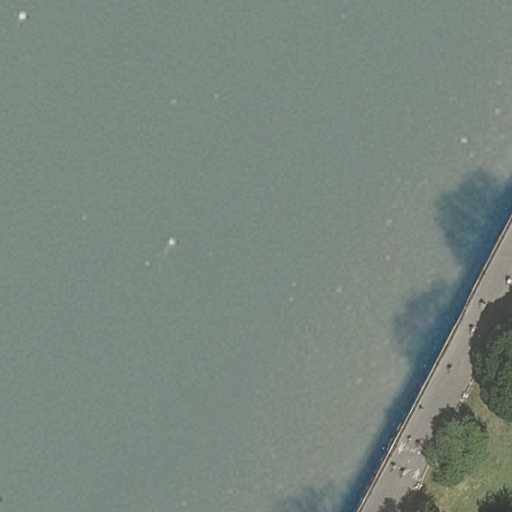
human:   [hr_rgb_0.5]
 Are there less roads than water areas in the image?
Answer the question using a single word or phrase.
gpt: no

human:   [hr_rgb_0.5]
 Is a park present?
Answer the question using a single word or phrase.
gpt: yes

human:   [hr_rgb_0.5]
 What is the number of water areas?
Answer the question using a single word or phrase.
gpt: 1

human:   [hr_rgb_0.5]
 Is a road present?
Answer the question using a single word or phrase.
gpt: yes

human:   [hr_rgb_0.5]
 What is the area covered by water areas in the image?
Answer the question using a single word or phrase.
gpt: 9587m2

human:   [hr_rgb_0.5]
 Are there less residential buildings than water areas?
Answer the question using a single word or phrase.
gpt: yes

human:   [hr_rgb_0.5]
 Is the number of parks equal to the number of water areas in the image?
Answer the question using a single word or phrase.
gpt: yes

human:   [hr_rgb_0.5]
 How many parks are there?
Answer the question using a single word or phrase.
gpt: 1

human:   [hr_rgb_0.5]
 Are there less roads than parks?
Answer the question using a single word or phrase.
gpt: no

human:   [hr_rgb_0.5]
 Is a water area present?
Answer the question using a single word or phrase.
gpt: yes

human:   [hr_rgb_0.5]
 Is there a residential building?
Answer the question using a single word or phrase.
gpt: no

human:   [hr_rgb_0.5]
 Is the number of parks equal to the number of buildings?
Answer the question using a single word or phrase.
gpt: no

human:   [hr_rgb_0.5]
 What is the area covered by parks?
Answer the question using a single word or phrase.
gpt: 434m2

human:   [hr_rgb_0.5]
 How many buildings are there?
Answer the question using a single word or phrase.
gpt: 0

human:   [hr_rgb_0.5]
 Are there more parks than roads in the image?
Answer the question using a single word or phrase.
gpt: no

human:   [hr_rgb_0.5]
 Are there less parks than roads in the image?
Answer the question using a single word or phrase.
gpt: no

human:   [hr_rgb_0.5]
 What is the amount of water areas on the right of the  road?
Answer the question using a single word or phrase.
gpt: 0

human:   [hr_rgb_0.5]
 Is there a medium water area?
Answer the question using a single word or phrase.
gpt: no

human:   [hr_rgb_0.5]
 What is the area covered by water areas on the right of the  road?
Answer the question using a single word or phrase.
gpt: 0m2

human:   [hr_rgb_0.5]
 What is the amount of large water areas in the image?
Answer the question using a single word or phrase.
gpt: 1

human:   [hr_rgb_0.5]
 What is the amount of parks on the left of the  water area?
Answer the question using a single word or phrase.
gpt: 0

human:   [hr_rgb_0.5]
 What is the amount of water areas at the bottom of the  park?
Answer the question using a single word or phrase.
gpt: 1

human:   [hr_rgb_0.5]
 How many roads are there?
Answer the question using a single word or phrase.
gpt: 1

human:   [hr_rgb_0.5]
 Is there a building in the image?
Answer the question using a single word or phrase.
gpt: no

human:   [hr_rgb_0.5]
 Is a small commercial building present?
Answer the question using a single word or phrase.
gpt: no

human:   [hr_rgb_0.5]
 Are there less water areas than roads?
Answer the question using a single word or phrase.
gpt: no

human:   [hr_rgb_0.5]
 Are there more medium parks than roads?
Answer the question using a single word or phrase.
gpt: no

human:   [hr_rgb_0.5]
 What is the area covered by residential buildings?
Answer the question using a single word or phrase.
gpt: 0m2

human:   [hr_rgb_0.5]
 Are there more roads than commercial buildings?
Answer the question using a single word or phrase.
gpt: yes

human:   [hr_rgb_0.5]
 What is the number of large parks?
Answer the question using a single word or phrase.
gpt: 0

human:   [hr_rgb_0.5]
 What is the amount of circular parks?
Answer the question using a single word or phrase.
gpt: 0

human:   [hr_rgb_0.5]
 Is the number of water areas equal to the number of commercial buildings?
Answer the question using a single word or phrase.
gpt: no

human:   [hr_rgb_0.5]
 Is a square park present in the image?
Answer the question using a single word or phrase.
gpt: no

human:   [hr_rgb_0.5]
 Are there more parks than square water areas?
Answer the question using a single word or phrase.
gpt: yes

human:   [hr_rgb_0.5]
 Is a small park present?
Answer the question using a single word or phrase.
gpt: no

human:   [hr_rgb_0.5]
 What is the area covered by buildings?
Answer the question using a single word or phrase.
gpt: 0m2

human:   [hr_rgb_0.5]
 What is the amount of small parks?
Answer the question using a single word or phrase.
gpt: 0

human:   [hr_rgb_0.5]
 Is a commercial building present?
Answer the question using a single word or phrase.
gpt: no

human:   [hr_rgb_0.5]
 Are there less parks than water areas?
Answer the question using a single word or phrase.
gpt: no

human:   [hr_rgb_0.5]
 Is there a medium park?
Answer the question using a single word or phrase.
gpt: yes

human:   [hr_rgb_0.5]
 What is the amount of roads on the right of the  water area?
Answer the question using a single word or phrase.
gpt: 1

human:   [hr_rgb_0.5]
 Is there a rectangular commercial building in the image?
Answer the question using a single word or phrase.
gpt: no

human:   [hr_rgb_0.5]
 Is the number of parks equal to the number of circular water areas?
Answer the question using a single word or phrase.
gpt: no

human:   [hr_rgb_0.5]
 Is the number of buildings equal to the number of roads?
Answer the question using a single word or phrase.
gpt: no

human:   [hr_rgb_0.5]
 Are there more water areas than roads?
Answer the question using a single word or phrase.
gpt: no

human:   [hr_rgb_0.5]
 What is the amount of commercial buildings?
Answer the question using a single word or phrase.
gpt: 0

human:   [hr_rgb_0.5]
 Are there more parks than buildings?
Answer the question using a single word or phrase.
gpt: yes

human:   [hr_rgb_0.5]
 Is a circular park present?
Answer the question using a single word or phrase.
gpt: no

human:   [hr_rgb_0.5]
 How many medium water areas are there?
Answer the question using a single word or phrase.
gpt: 0

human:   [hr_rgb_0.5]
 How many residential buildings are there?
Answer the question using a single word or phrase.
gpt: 0

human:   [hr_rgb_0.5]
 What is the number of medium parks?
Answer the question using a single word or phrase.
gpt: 1

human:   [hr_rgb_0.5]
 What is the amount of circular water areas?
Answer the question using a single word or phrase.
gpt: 0

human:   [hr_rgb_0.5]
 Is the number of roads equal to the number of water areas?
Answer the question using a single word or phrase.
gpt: yes

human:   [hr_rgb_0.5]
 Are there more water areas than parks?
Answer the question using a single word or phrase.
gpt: no

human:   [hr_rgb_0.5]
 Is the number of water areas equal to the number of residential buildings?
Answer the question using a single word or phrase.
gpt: no

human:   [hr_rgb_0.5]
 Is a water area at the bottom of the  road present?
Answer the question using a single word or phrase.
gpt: no

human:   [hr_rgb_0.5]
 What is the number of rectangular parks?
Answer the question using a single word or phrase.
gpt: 1

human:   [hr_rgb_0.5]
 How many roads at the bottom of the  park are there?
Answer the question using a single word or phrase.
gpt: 1

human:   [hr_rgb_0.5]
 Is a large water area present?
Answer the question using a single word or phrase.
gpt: yes

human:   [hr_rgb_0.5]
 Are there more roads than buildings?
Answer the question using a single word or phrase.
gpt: yes

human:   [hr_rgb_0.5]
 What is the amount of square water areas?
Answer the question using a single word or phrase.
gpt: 0

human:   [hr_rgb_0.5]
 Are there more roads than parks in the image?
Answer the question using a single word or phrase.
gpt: no

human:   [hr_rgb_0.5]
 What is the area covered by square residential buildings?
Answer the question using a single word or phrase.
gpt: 0m2

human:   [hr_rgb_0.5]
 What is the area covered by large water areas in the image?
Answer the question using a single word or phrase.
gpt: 9587m2